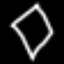
Label: diamond